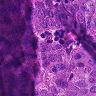
Metastatic tissue present: yes